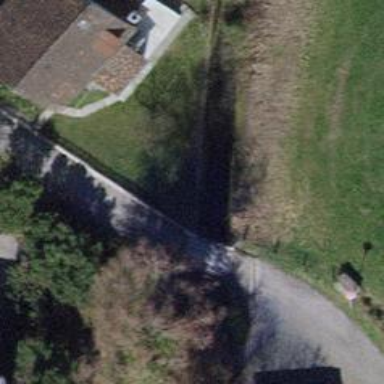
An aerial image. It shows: Footway bridge.